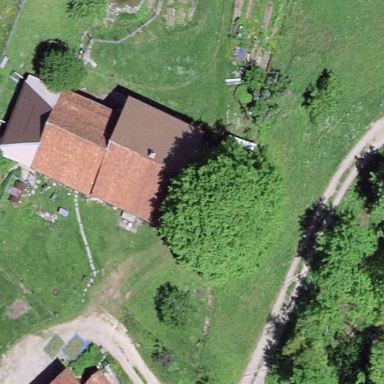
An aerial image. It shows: Farmyard area.